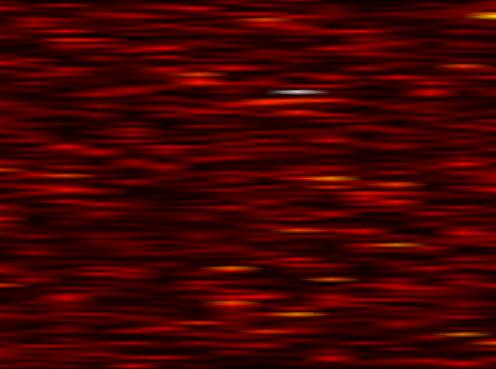
Label: WOLA